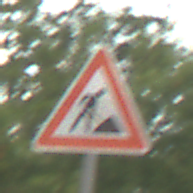
Verkehrszeichen: Arbeitsstelle
Umgebung: Outdoor, Suburban
Tageszeit: MorningAfternoon
Wetter: PartlyCloudy
Licht: Natural
Jahreszeit: NotSpecified
Kontrast: LowContrast